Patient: sex M, age 44
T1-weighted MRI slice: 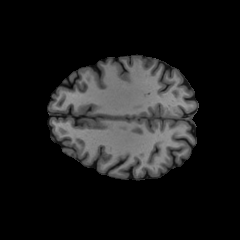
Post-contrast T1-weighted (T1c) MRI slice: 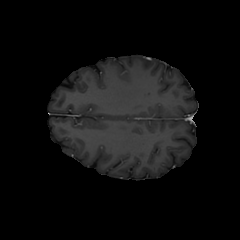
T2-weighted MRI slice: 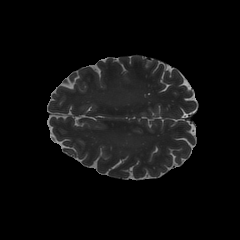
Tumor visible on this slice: no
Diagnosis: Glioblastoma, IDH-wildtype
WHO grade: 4